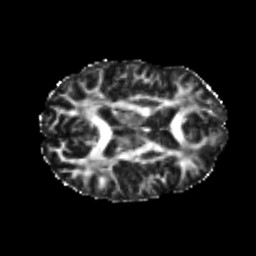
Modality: FA
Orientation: axial
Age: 23
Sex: female
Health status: healthy
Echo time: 0.074 s